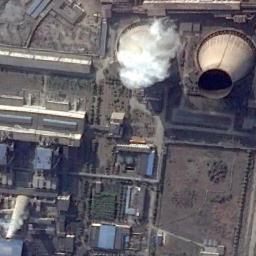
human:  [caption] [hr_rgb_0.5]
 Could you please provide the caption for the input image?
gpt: Many buildings of different shapes are next to the thermal power station .

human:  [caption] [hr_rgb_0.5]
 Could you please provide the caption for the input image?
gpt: There are two thermal power stations at the top right of the picture, and the left one is diffusing smoke .

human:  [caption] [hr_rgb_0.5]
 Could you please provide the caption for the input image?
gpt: In the thermal power station there are neat factories, Green plants, A chimney, two cooling towers, one of which is steaming .

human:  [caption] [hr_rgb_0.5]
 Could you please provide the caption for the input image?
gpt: The thermal power station is next to some buildings with white mist above .

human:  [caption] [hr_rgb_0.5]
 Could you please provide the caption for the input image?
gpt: There are two chimneys on the thermal power station .